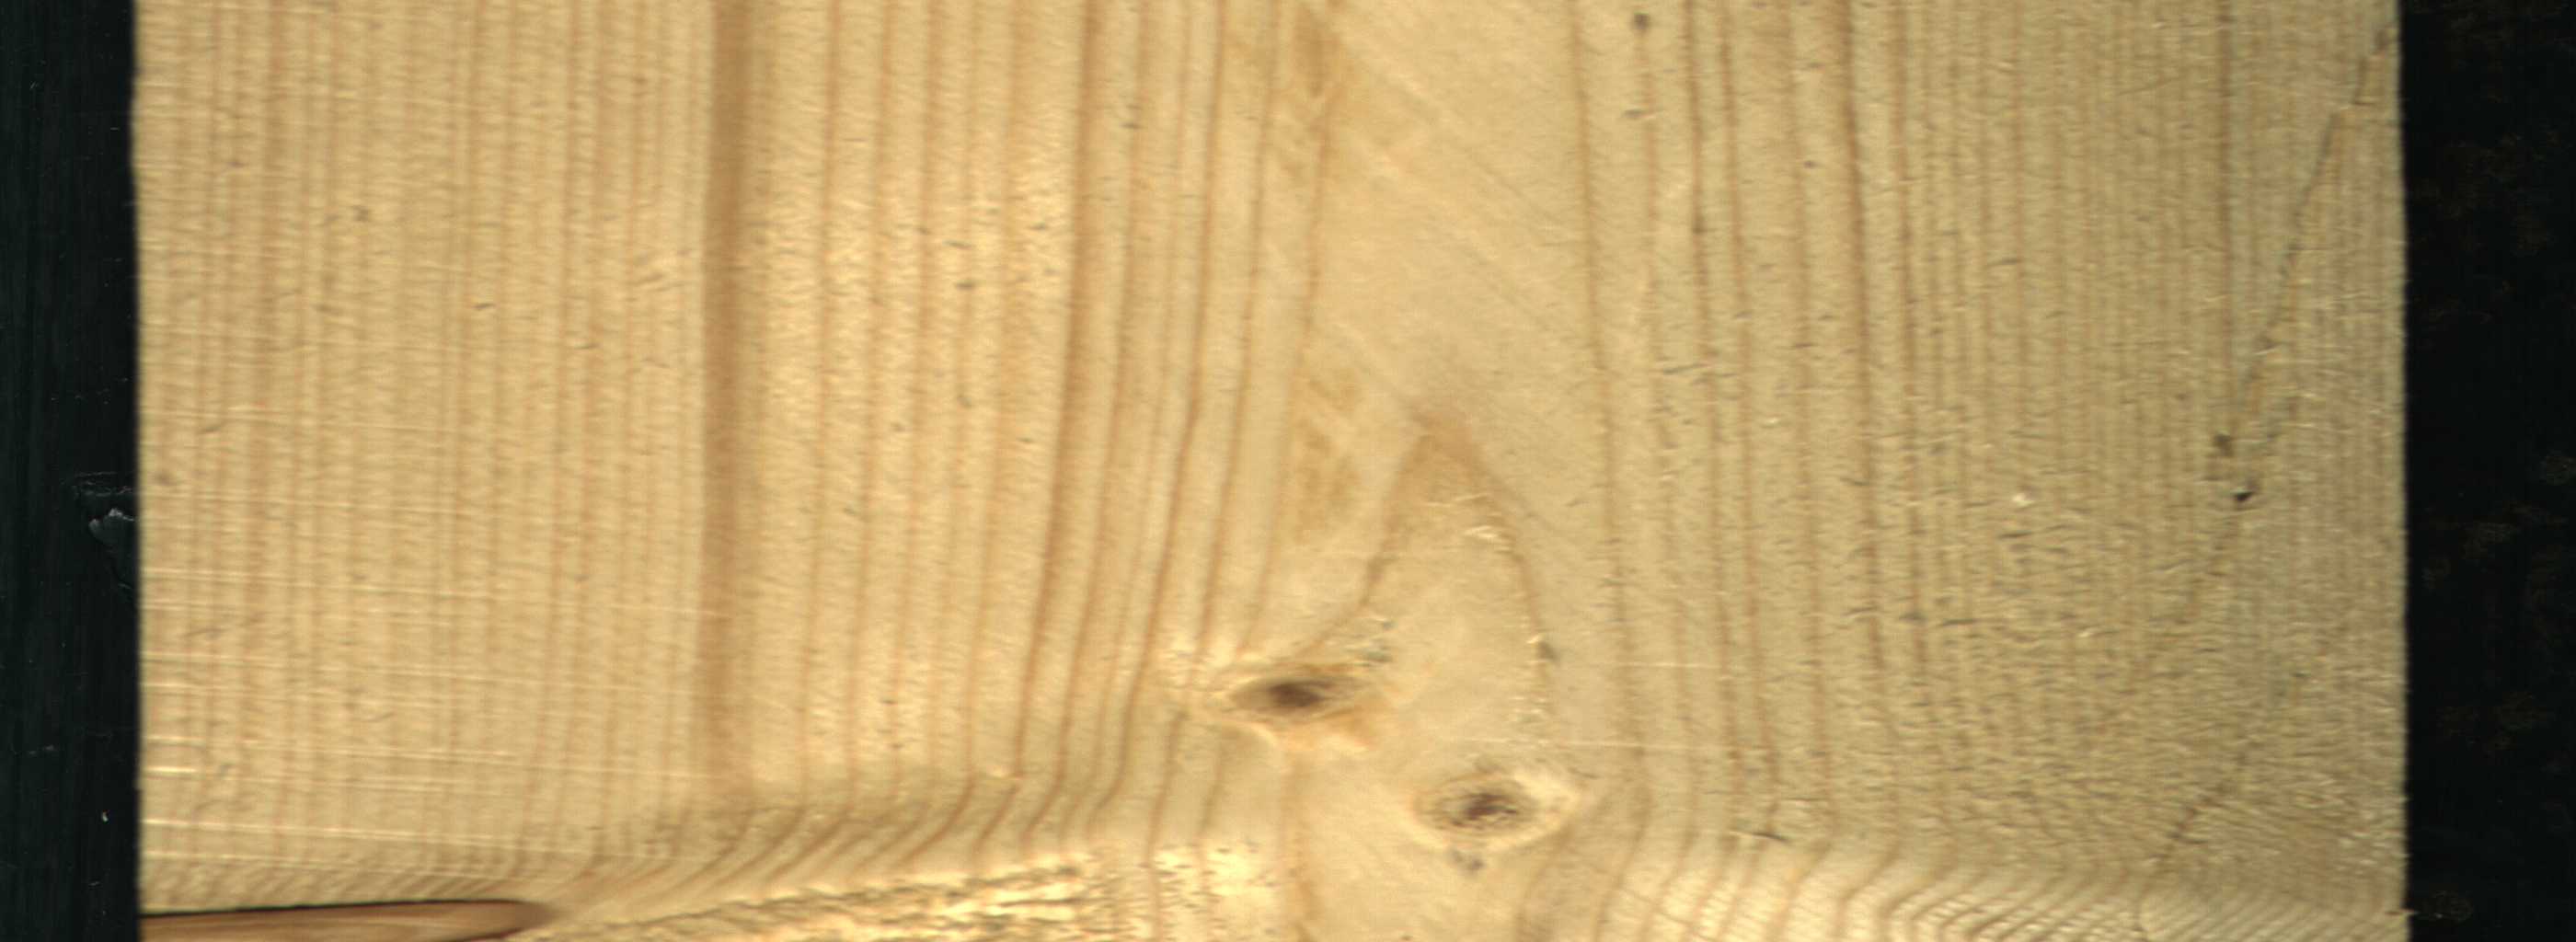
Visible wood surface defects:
Dead_Knot
Live_Knot
Live_Knot